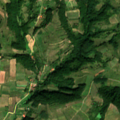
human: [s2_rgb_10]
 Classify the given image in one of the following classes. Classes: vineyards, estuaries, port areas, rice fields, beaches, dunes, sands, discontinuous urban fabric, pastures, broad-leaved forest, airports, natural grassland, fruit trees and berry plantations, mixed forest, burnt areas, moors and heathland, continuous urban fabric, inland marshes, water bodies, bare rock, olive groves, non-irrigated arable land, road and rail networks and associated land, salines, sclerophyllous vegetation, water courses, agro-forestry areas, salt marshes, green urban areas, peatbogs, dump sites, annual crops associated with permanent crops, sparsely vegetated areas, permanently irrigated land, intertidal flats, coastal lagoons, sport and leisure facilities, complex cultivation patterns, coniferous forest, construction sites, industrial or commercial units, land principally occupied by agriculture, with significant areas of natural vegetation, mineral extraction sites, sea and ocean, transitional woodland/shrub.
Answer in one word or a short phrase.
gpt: complex cultivation patterns, land principally occupied by agriculture, with significant areas of natural vegetation, broad-leaved forest